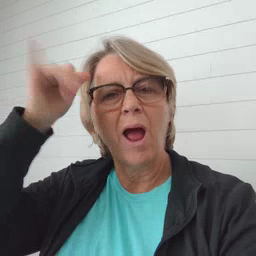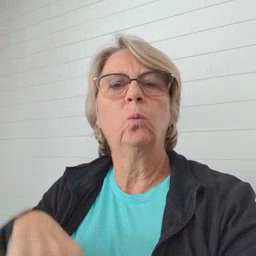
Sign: cow